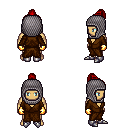
a pixel art fantasy rpg character, male body template, human, tanned skin, brown robe, red pants, red short topknot hairstyle, chain hood, gold gloves, metal boots, four views (front, back, left, right), 2x2 character sprite sheet, small pixel art, hard edges, no anti-aliasing